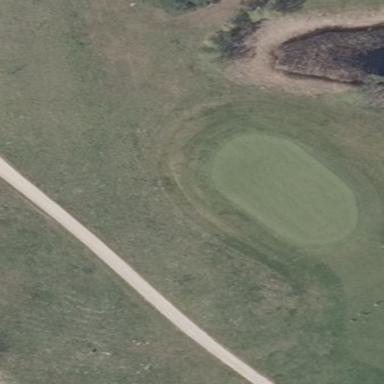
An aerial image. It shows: Golf green.